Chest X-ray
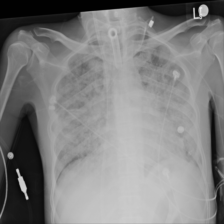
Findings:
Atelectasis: negative
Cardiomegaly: negative
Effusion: negative
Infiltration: negative
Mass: negative
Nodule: negative
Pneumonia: negative
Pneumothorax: negative
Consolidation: negative
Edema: negative
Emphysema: negative
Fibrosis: negative
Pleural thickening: negative
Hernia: negative